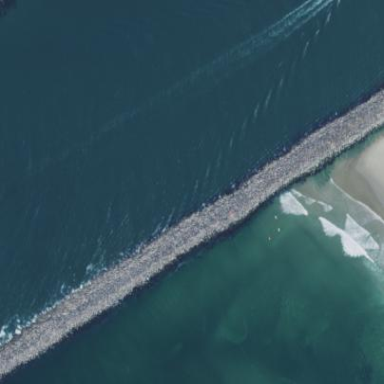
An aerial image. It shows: Breakwater structure.